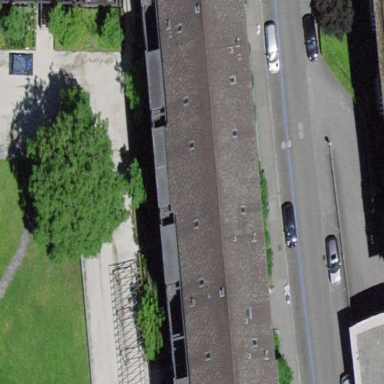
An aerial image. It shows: Gabled apartments building with roof tiles.